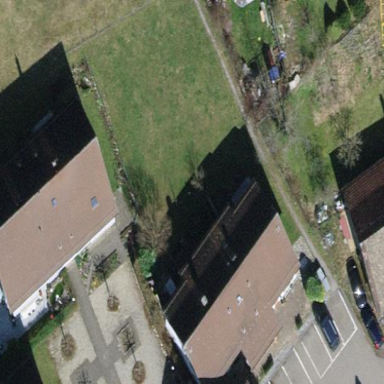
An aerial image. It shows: Building with tile roof.